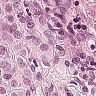
Metastatic tissue present: yes